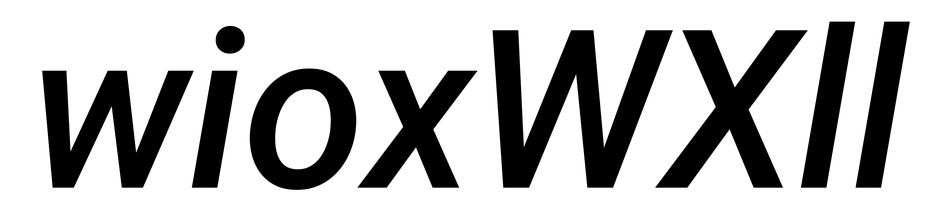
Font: Roboto-Italic_Medium_Italic